Interaction volume radius: 5 \u00c5
Interaction volume height: 35 \u00c5
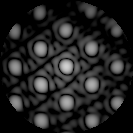
Disorder parameter: 0.1115